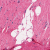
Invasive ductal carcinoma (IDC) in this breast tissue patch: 0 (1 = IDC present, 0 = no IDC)